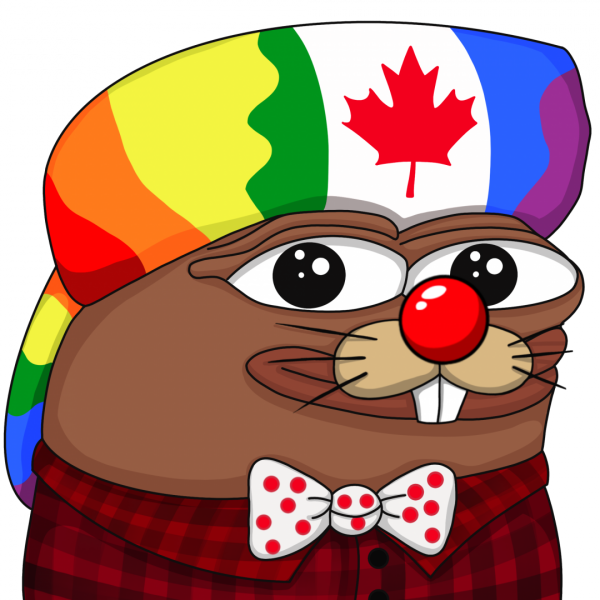
Label: 5_Pepe